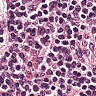
Metastatic tissue present: no